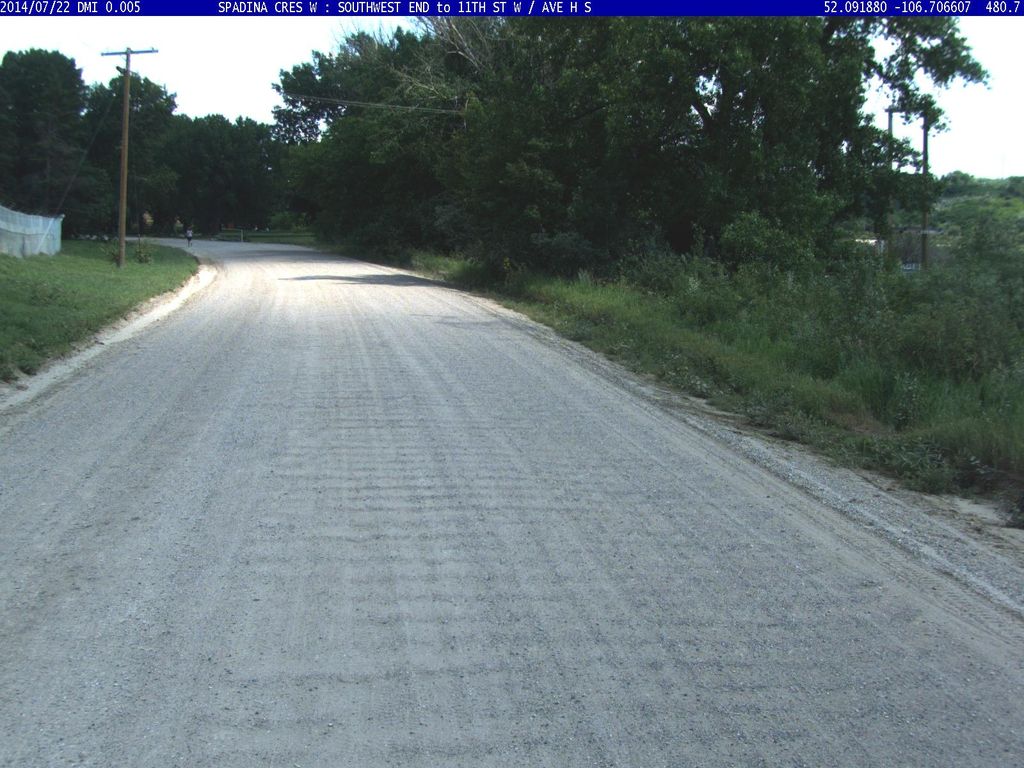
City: saskatoon